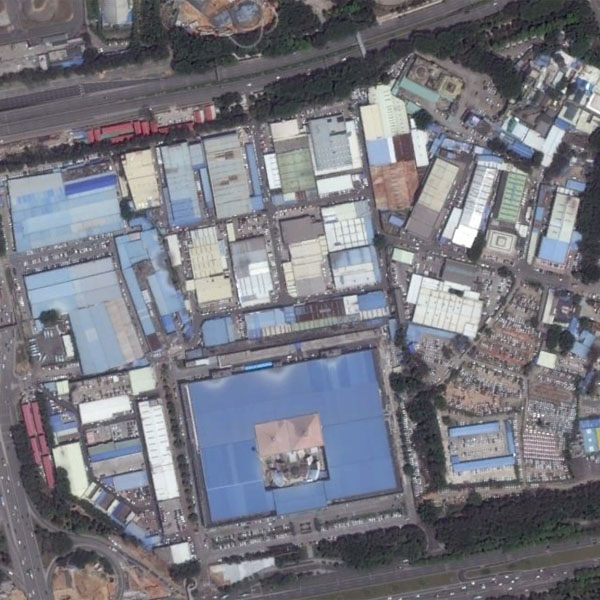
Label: Industrial